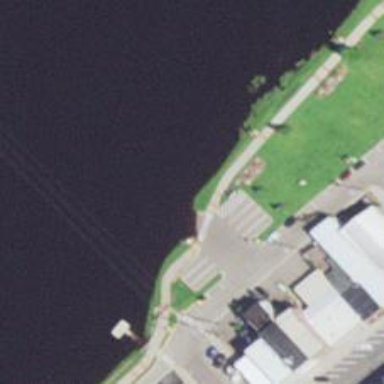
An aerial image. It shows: Slipway on leisure land.